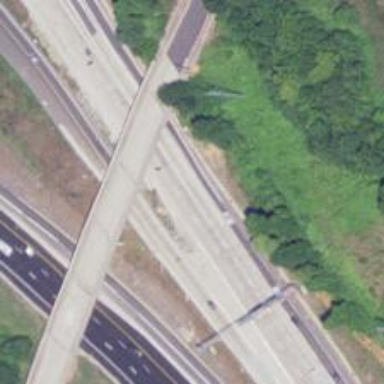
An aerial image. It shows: Motorway junction.